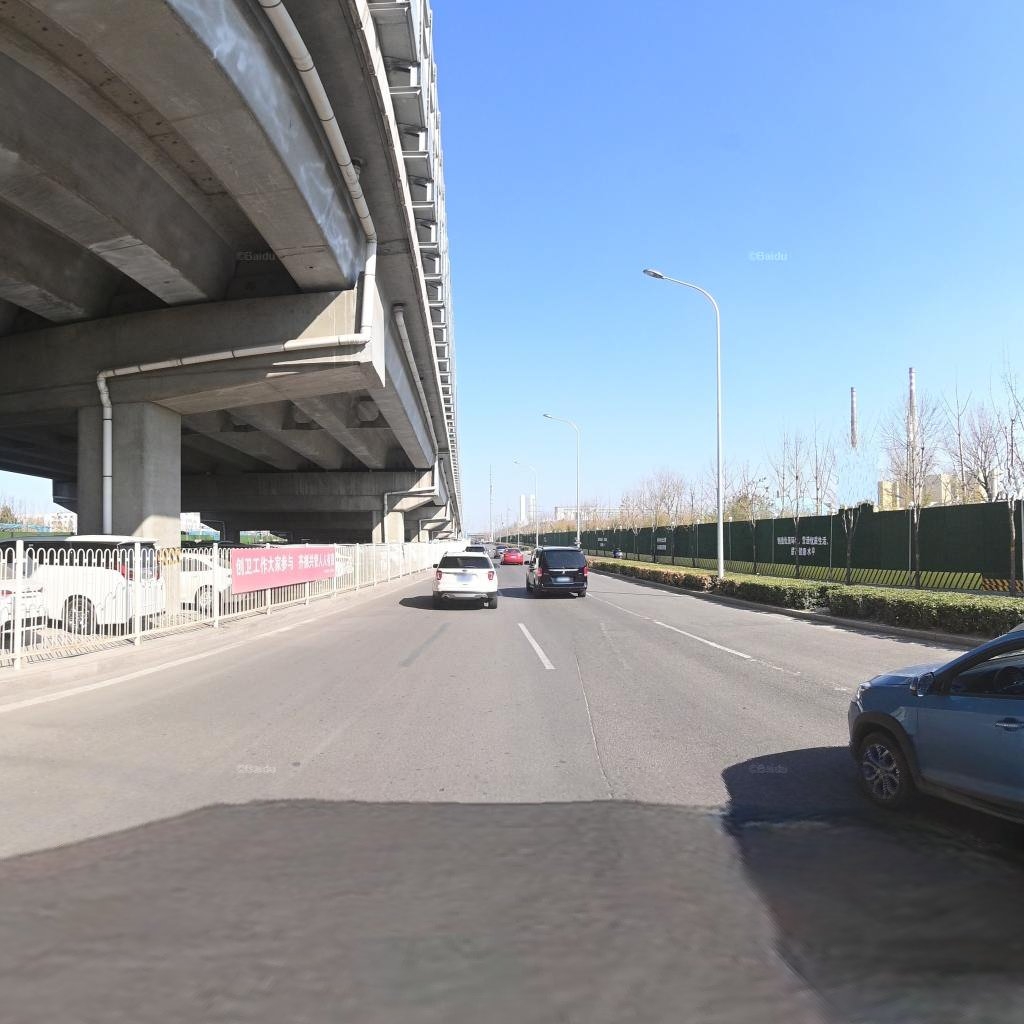
Region: Chaoyang
Road damage annotations: longitudinal crack